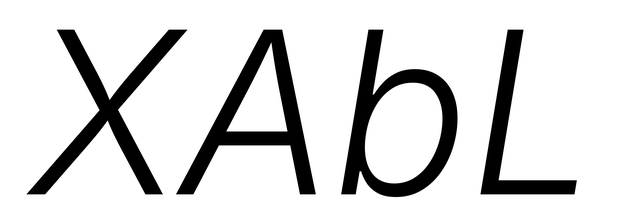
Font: Inter-Italic_Light_Italic